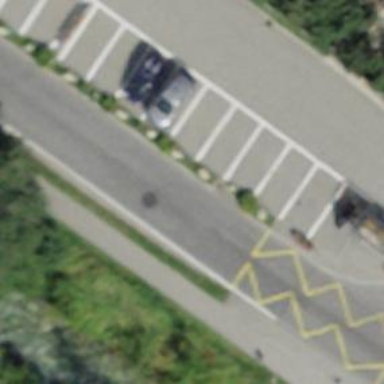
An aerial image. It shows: Public transport stop position.